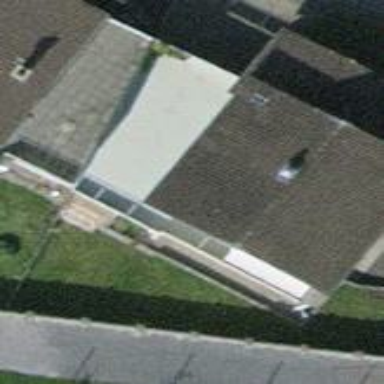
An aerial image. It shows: Semidetached house.